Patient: sex M, age 78
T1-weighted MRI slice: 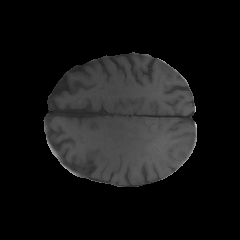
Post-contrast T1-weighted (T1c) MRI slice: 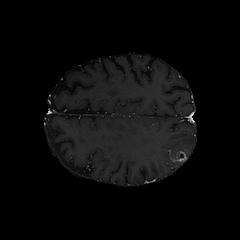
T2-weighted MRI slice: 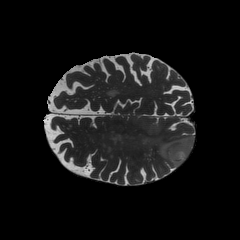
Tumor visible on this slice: yes
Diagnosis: Glioblastoma, IDH-wildtype
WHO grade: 4